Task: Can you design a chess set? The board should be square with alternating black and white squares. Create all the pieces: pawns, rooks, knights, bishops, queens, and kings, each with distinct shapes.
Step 3156:
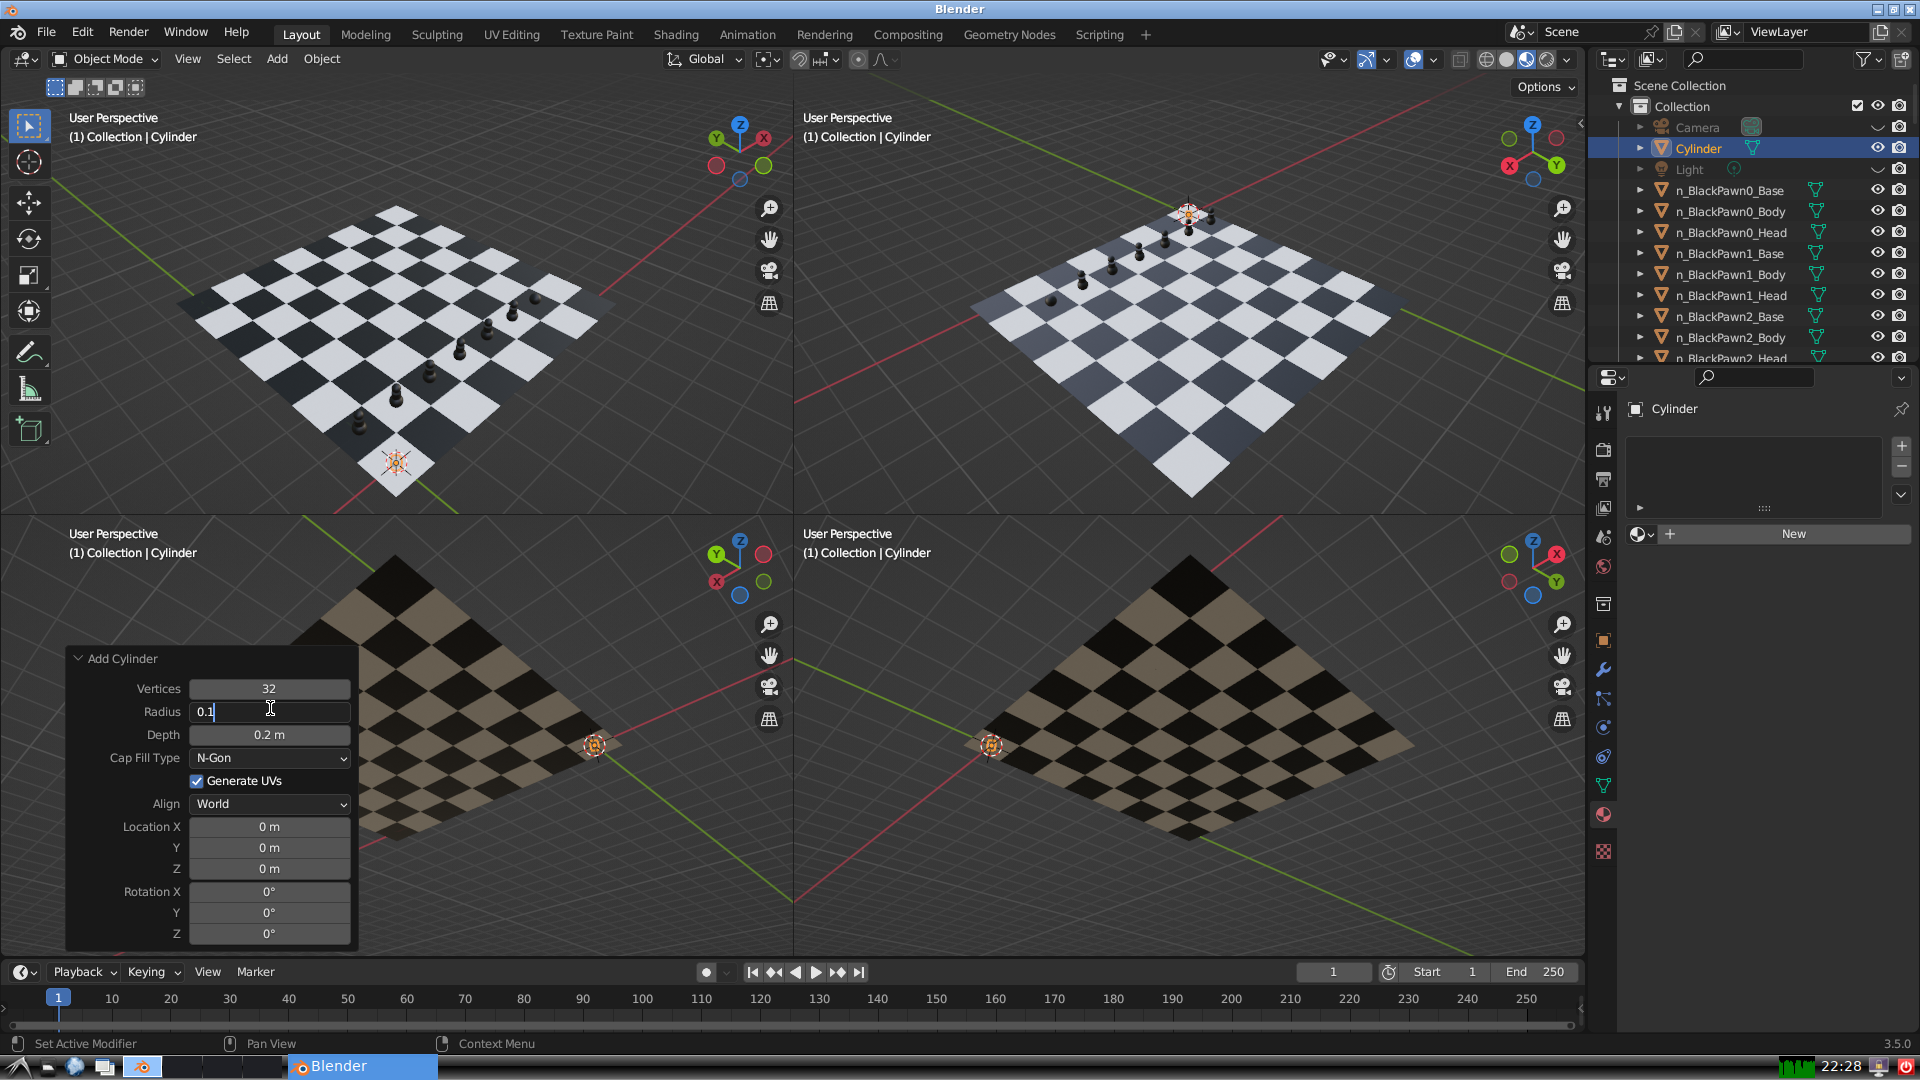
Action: {"key_press": ['Return']}